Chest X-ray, PA view. Patient: 56 years old, sex F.
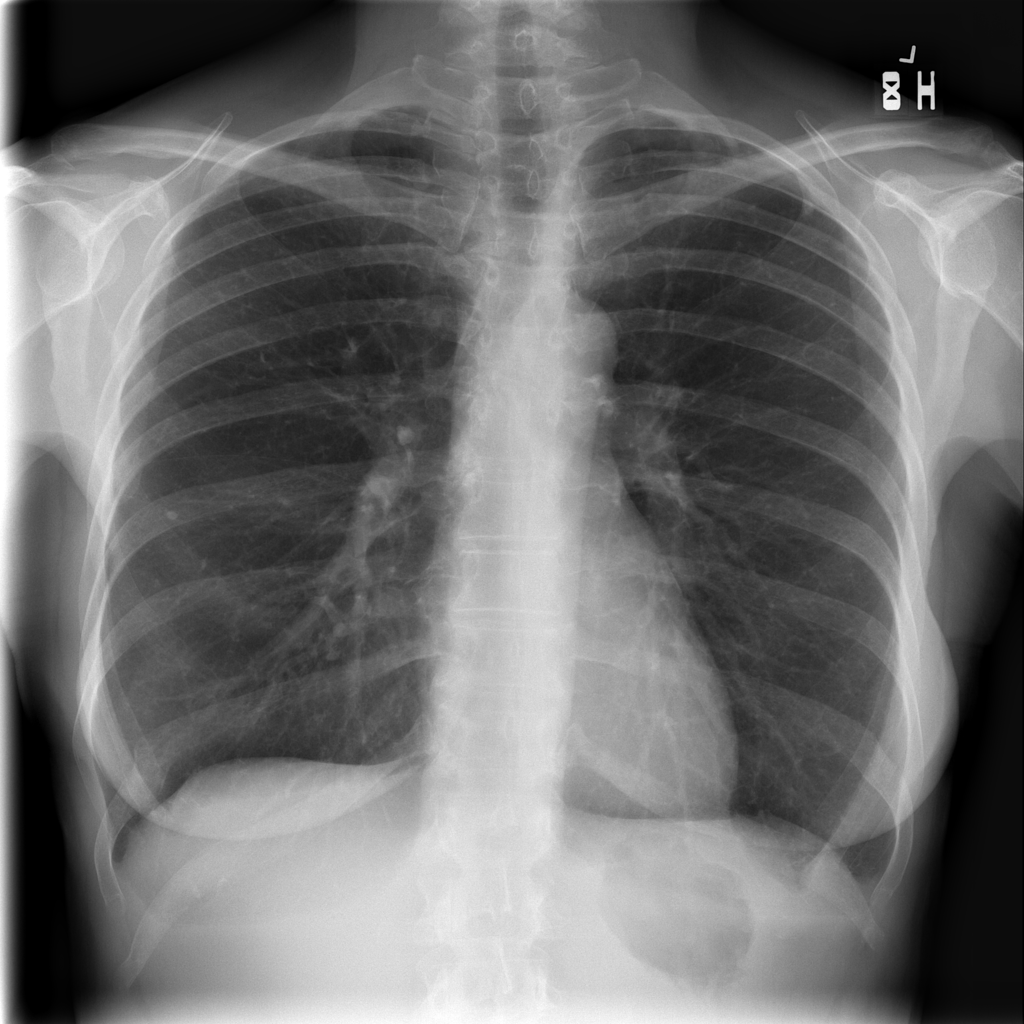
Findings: Nodule